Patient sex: F
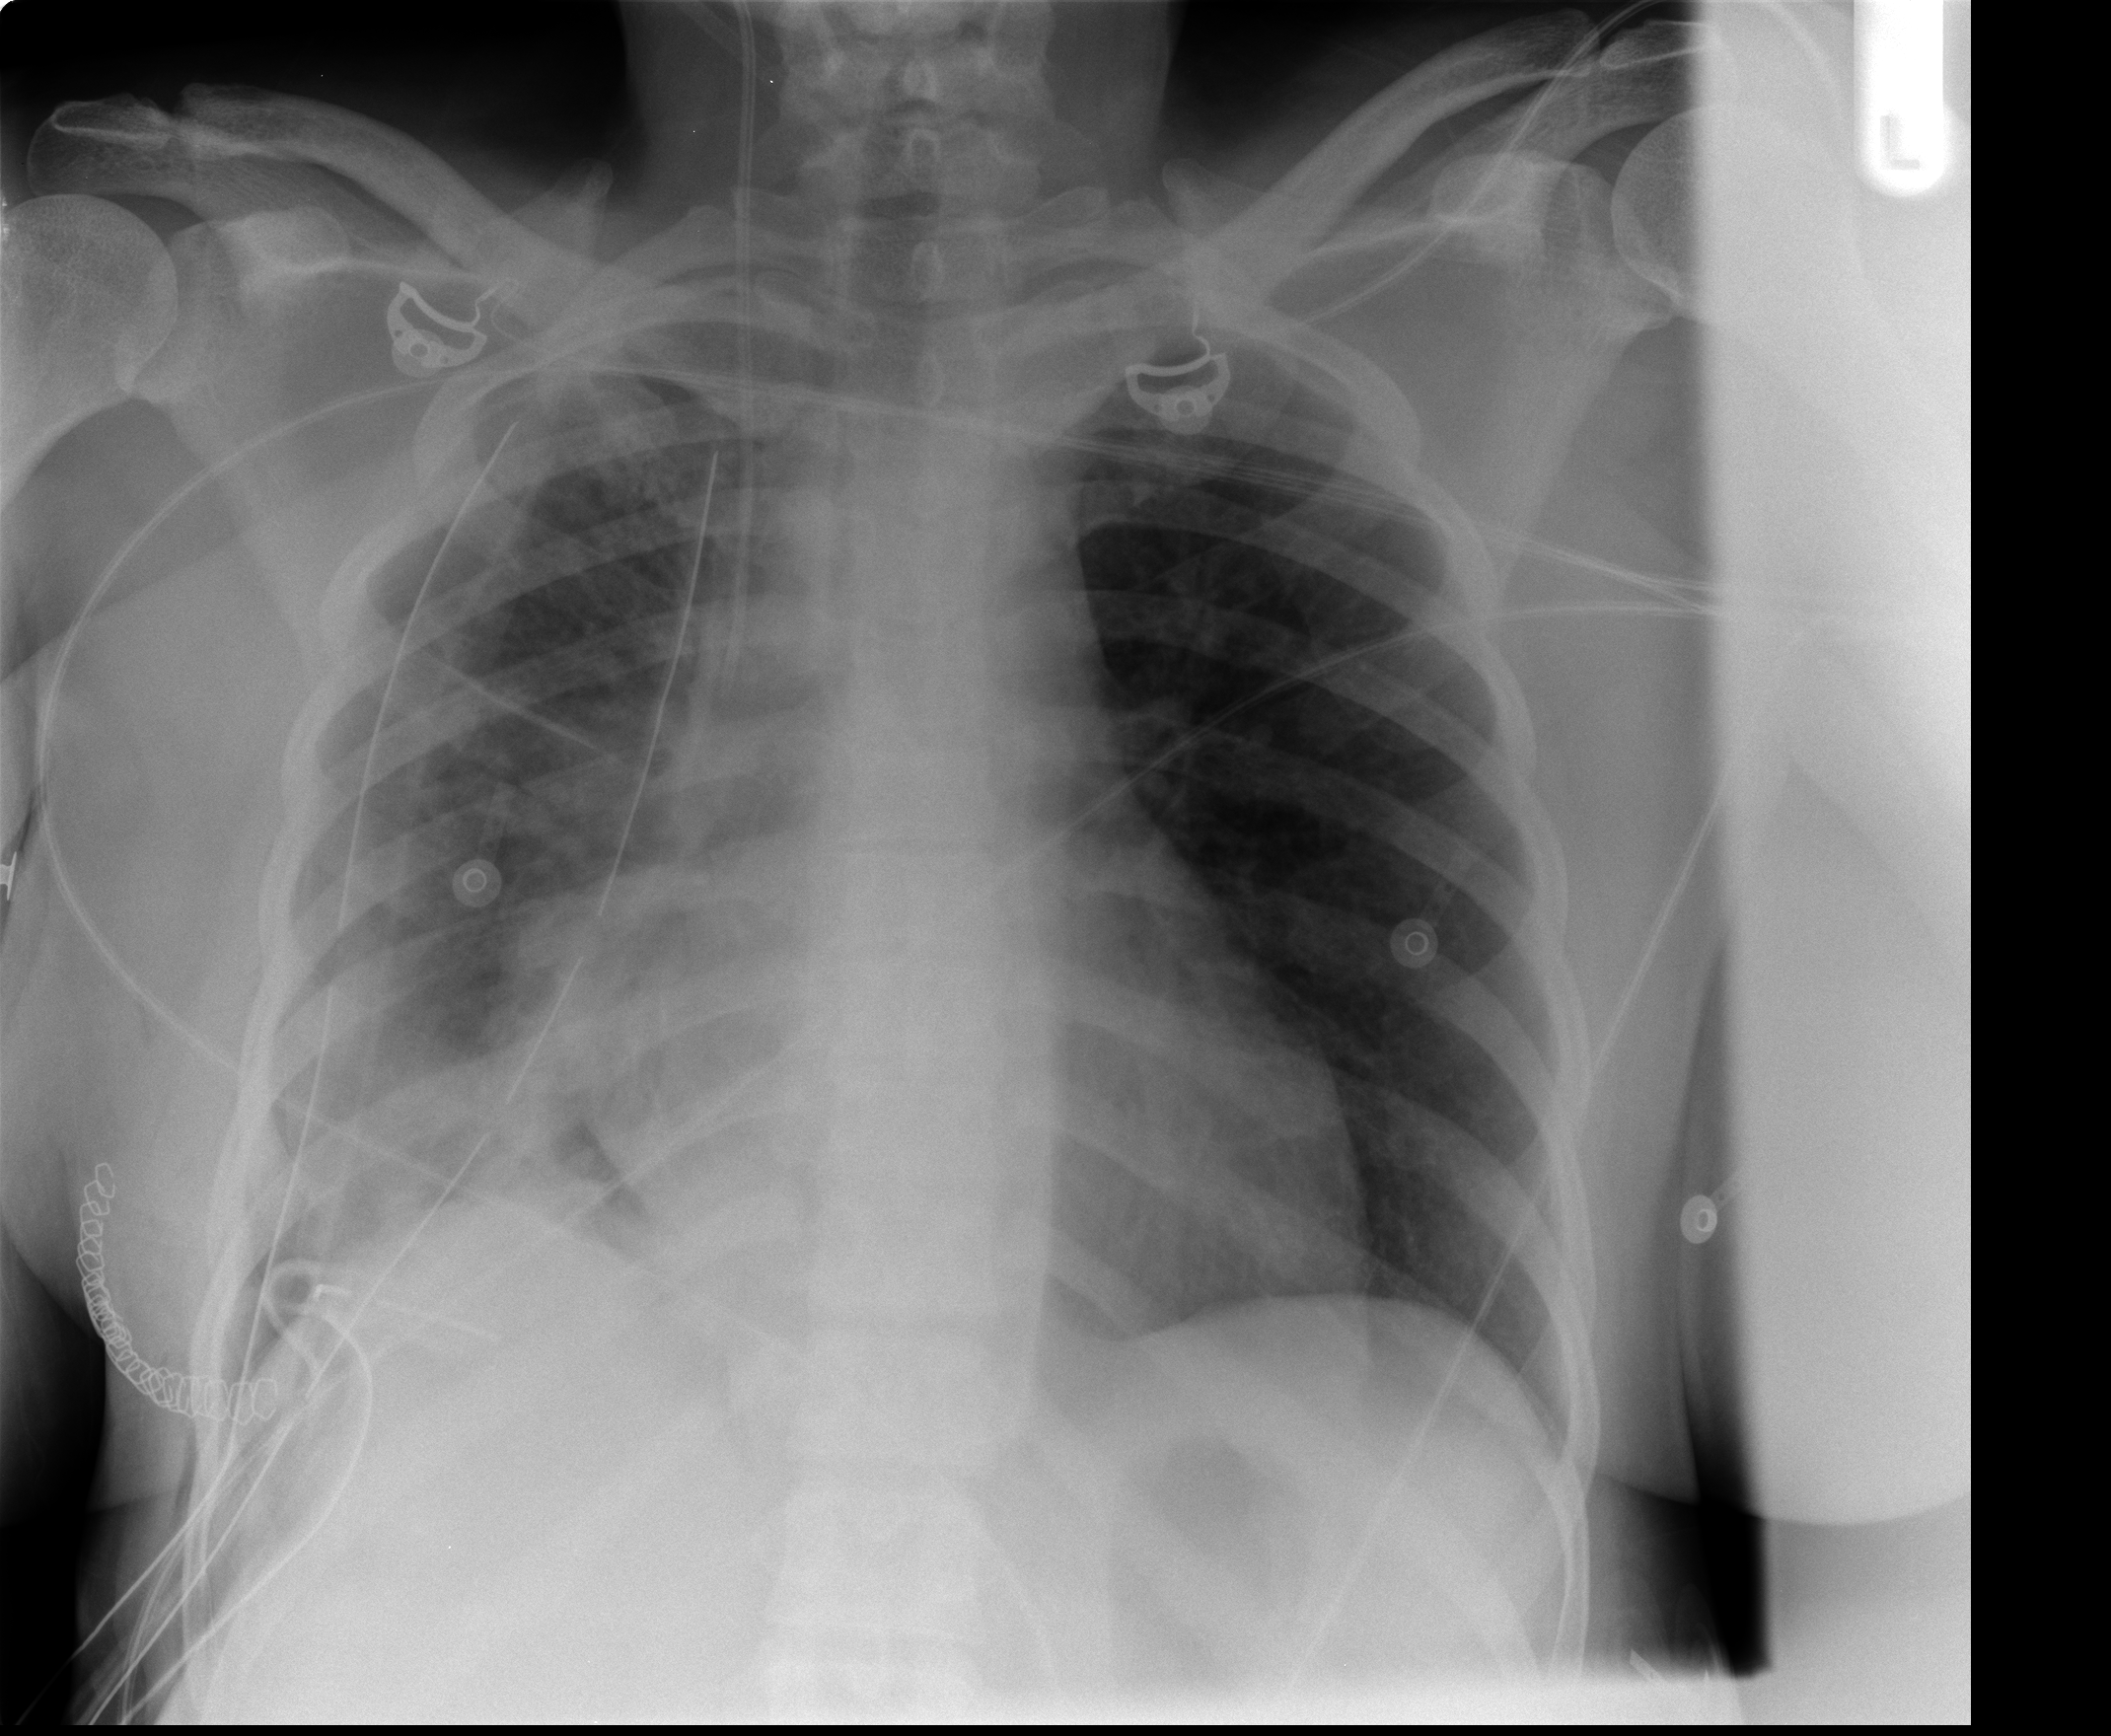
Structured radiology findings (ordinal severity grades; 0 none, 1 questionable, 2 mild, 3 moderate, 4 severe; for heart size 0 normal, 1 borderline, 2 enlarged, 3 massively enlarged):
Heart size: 2
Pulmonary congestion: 0
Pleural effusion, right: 2
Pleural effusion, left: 0
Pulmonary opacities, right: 1
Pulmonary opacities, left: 0
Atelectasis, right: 2
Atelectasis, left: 0